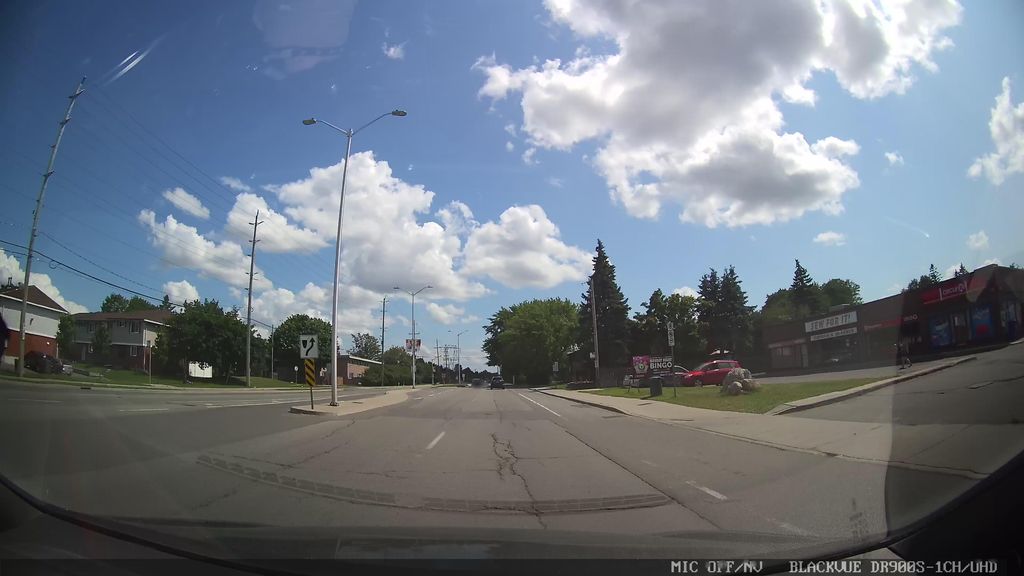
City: ottawa-gatineau